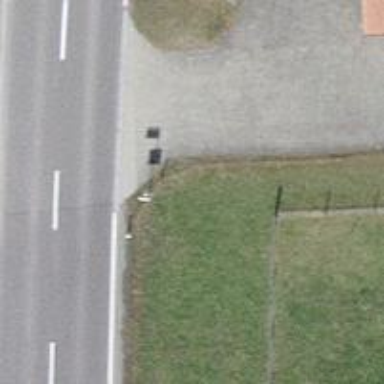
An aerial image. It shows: Bus stop with platform for public transport.